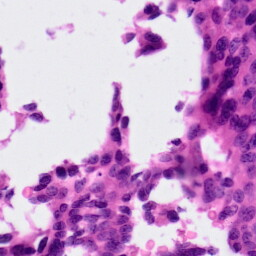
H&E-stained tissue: Ovarian